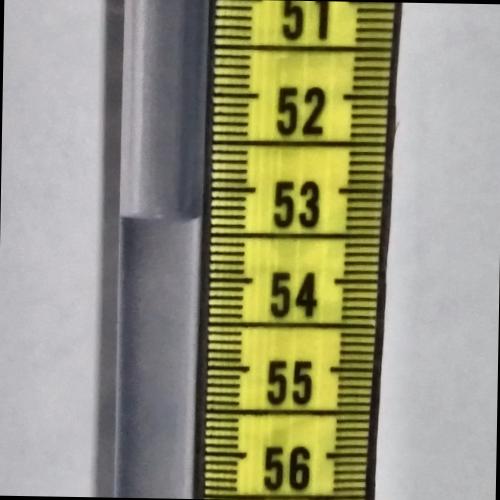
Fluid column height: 53.3 cm